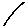
Label: line